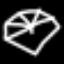
Label: diamond